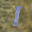
Label: 1